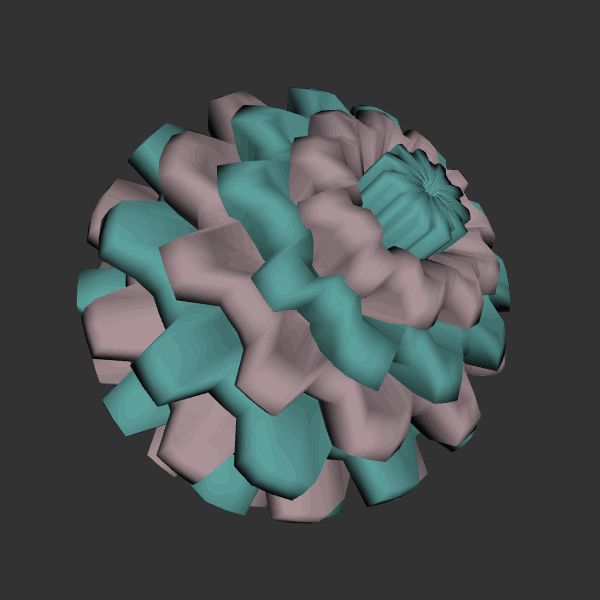
Background: dark